Interaction volume radius: 5 \u00c5
Interaction volume height: 30 \u00c5
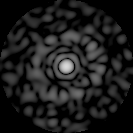
Disorder parameter: 0.837